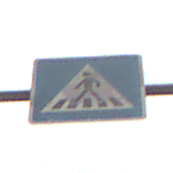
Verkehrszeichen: FussgaengerueberwegRechts
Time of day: MorningAfternoon
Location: Outdoor (Nature)
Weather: Overcast
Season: NotSpecified
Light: Natural